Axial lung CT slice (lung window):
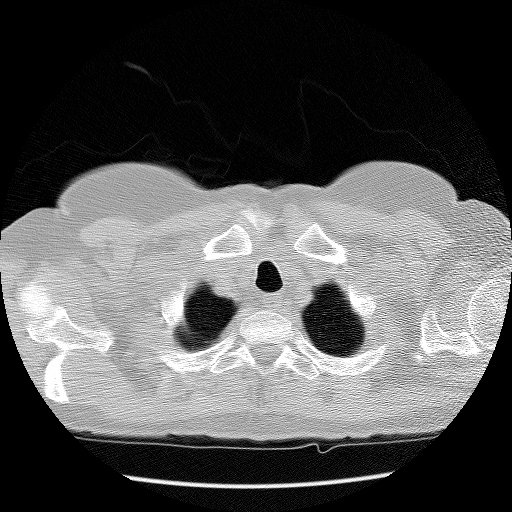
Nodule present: no